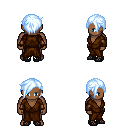
a pixel art fantasy rpg character, male body template, human, dark skin, brown robe, red pants, white cyan pixie cut hairstyle, cloth bracers, ghillies, four views (front, back, left, right), 2x2 character sprite sheet, small pixel art, hard edges, no anti-aliasing